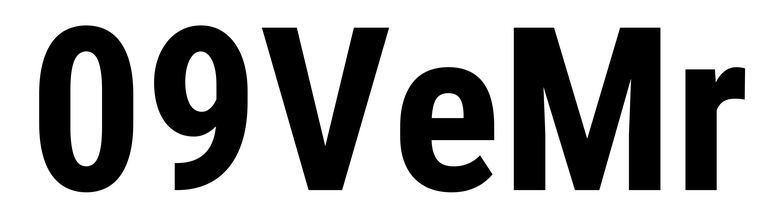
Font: Roboto_Condensed_Bold